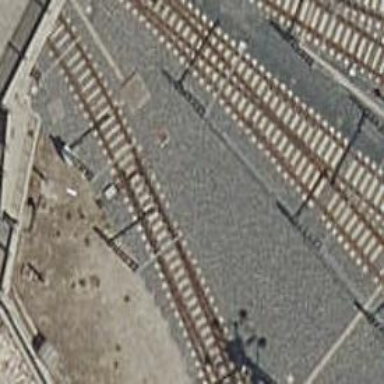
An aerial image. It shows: Railway switch.